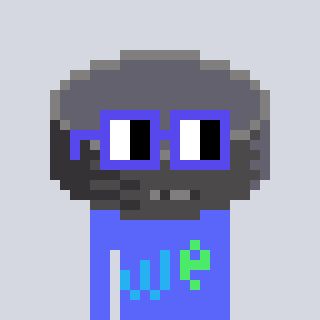
a pixel art character with square blue glasses, a hockey puck-shaped head and a purple-colored body on a cool background